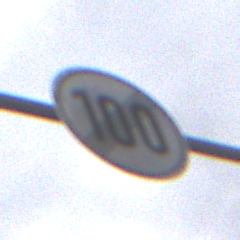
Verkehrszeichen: EndeGeschwindigkeit100
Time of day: Midday
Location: Outdoor (Suburban)
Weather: Overcast
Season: NotSpecified
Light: Natural